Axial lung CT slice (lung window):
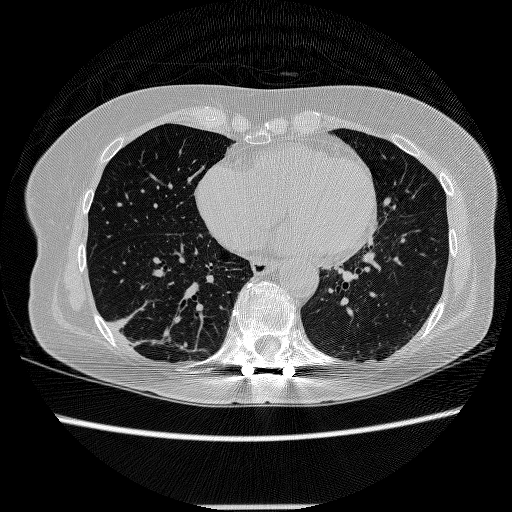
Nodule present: no